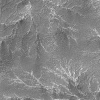
Atmospheric dust classification: not_dusty